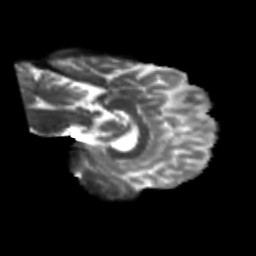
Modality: T2w
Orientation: sagittal
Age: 52
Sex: male
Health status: healthy
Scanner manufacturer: siemens
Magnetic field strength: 3 T
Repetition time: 10.8 s
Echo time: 0.082 s